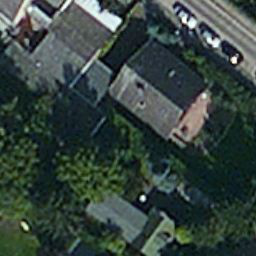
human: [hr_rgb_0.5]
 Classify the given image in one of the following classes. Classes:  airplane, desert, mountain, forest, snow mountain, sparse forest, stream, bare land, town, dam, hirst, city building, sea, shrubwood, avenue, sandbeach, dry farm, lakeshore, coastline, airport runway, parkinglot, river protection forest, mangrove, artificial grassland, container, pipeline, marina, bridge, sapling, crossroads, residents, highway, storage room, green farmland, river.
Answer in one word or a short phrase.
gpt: residents